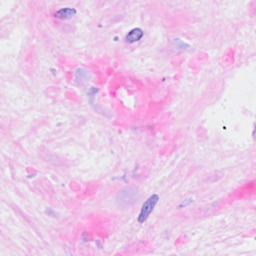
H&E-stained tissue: Breast